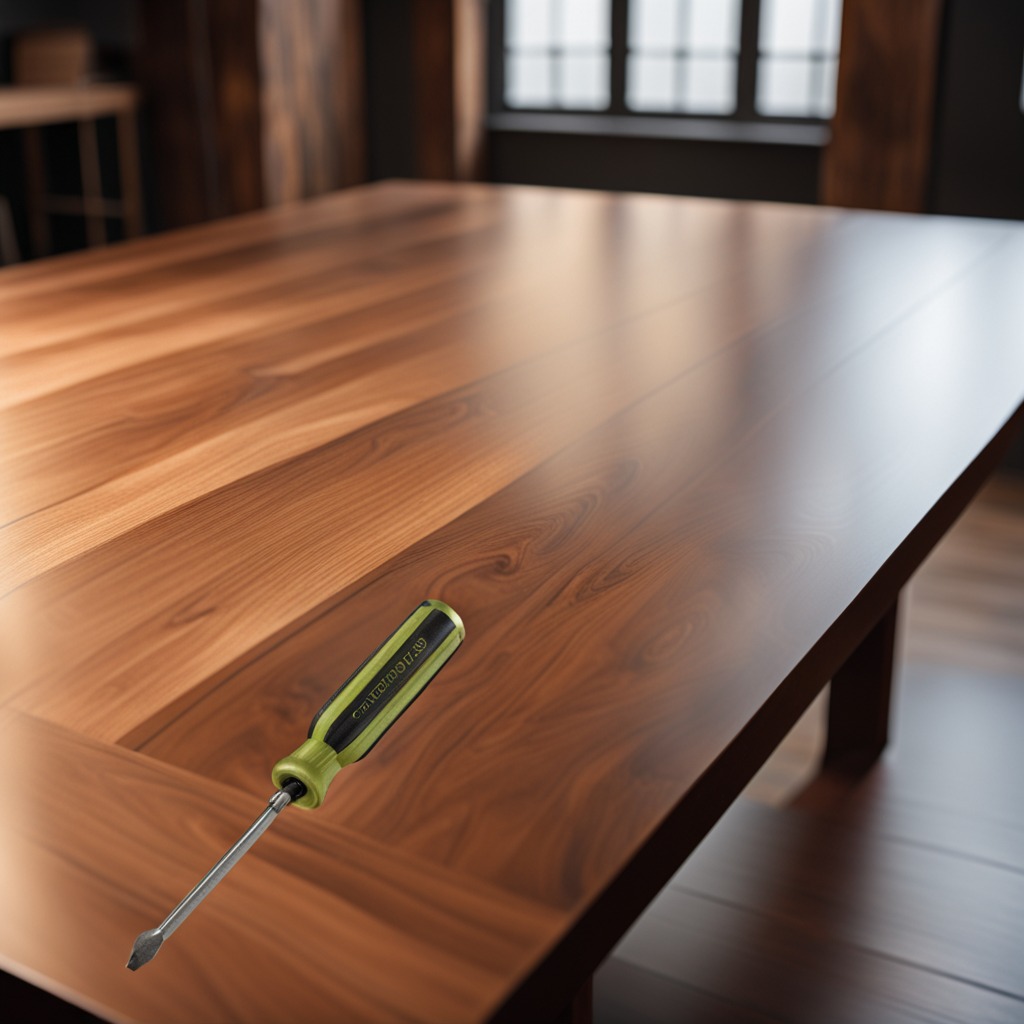
A screwdriver lies on the wooden table in the carpentry studio.